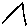
Label: star